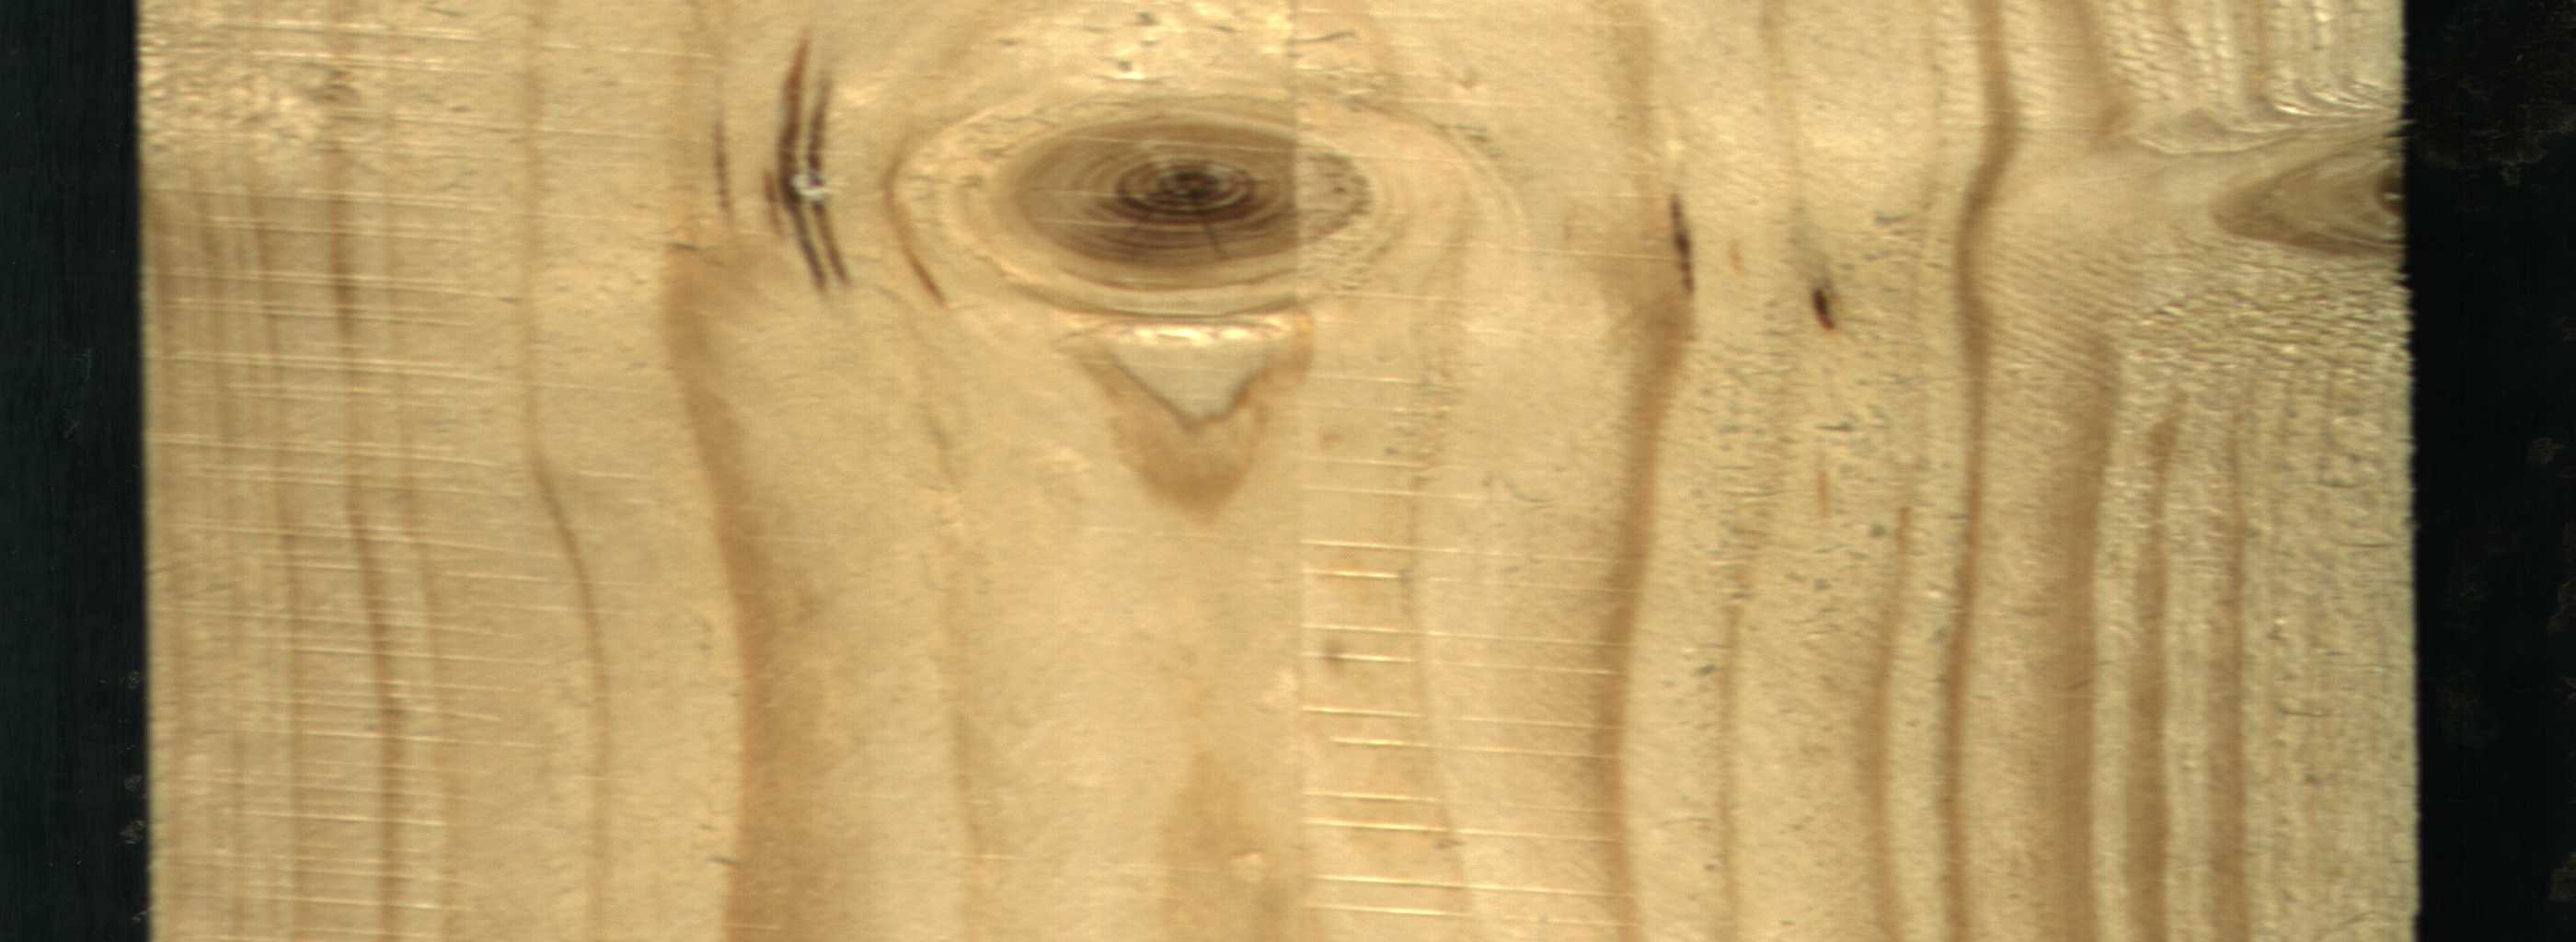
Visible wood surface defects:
resin
resin
resin
knot_with_crack
Live_Knot